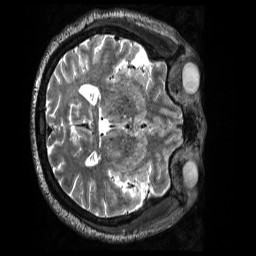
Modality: T2w
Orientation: axial
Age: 51
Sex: male
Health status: ill
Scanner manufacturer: siemens
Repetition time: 3.2 s